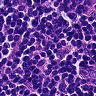
Metastatic tissue present: no